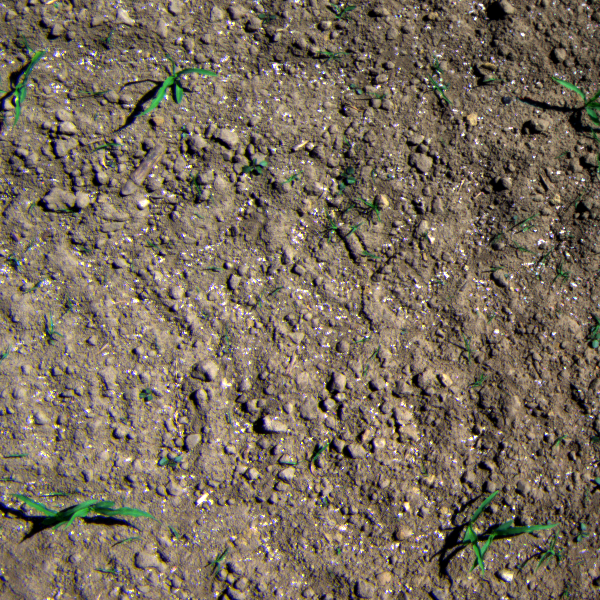
Acquisition date: 2023-05-30
Tile: 0661
Annotated plant instances:
label: maize
label: maize
label: amaranth
label: amaranth
label: barnyard_grass
label: barnyard_grass
label: barnyard_grass
label: barnyard_grass
label: amaranth
label: barnyard_grass
label: barnyard_grass
label: maize
label: amaranth
label: maize
label: barnyard_grass
label: barnyard_grass
label: amaranth
label: amaranth
label: barnyard_grass
label: weed_other
label: amaranth
label: weed_other
label: barnyard_grass
label: barnyard_grass
label: barnyard_grass
label: amaranth
label: barnyard_grass
label: maize
label: amaranth
label: barnyard_grass
label: amaranth
label: amaranth
label: barnyard_grass
label: barnyard_grass
label: barnyard_grass
label: barnyard_grass
label: barnyard_grass
label: barnyard_grass
label: barnyard_grass
label: amaranth
label: barnyard_grass
label: barnyard_grass
label: amaranth
label: amaranth
label: barnyard_grass
label: barnyard_grass
label: barnyard_grass
label: barnyard_grass
label: barnyard_grass
label: amaranth
label: barnyard_grass
label: barnyard_grass
label: amaranth
label: amaranth
label: barnyard_grass
label: barnyard_grass
label: amaranth
label: barnyard_grass
label: barnyard_grass
label: weed_other
label: amaranth
label: barnyard_grass
label: barnyard_grass
label: barnyard_grass
label: barnyard_grass
label: barnyard_grass
label: barnyard_grass
label: weed_other
label: barnyard_grass
label: barnyard_grass
label: barnyard_grass
label: barnyard_grass
label: barnyard_grass
label: barnyard_grass
label: barnyard_grass
label: barnyard_grass
label: barnyard_grass
label: barnyard_grass
label: maize
label: maize
label: maize
label: weed_other
label: weed_other
label: weed_other
label: barnyard_grass
label: amaranth
label: barnyard_grass
label: barnyard_grass
label: barnyard_grass
label: barnyard_grass
label: barnyard_grass
label: weed_other
label: weed_other